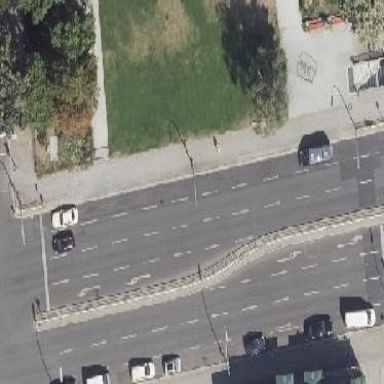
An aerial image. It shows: Traffic island along the road.